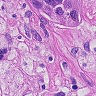
Metastatic tissue present: yes